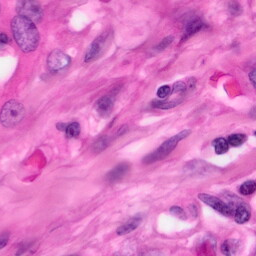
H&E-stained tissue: Pancreatic